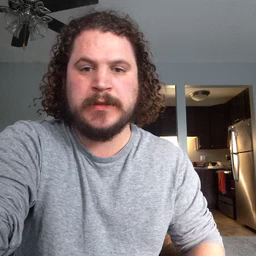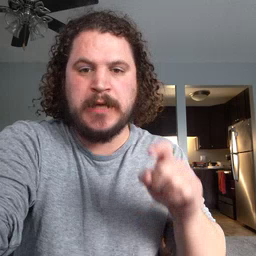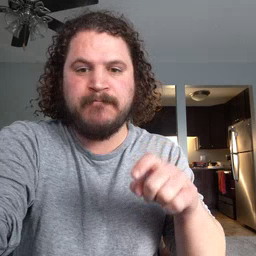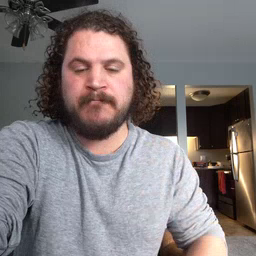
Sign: time